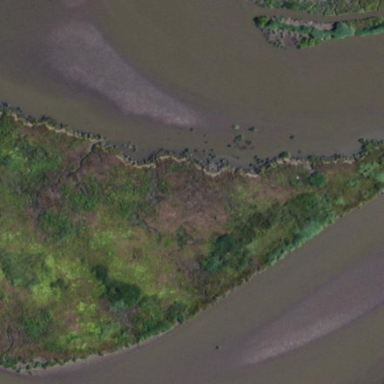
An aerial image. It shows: Saltmarsh wetland.